Question: I am currently assisting in creating an Oracle APEX application and my task has been to be able to 'make' the cells in a table automatically update the cells background based on the users imput.
For example:
If the user enters AL (Annual Leave) then this will format the background to Yello
If the user enters X it will format the cell background to grey.
If the user enters C (Training Course) it will format it to 'peach'
I have already looked around on here and found a few guides but none are for specifically this, which is why I decided to ask a new question.
Sample of the table that I would like to format:

I have been told that this can be done in javascript, which I have some knowledge in.
I was wondering if this can be done in CSS?
Since HTML wouldn't be possible.
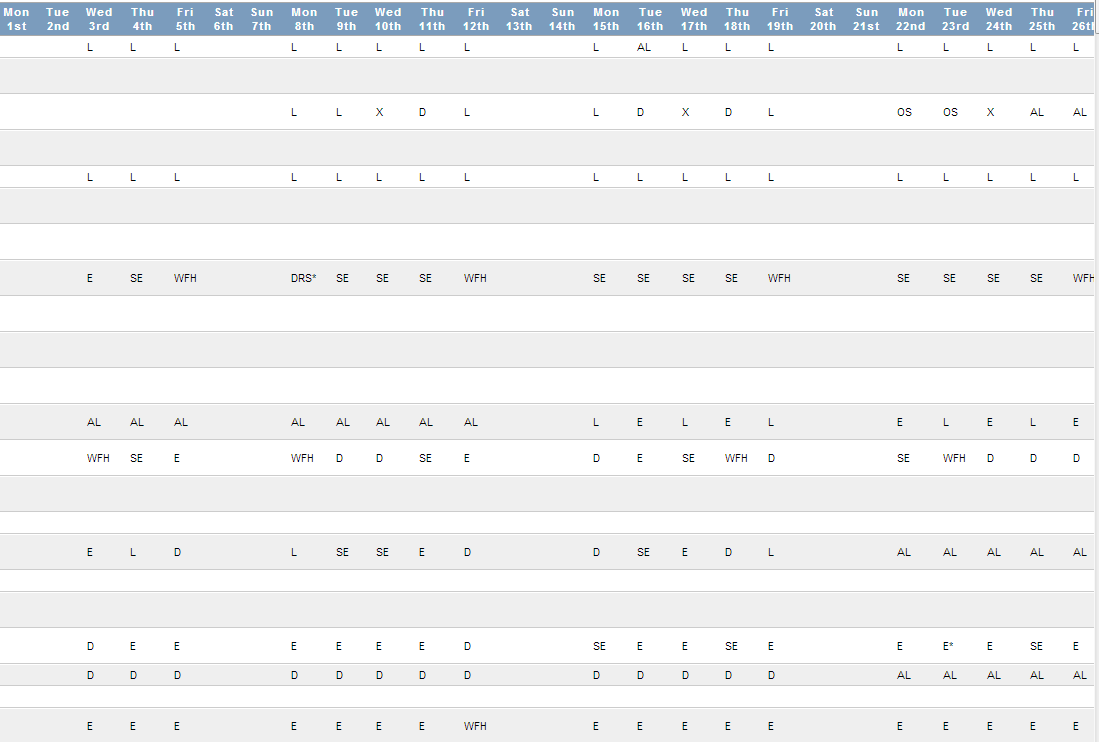
Answer: Give the region a static ID.
Put these style rules somewhere, for example page heading:
'''
<style>
.annual{
background-color:yellow;
}
.ex{
background-color:grey;
}
.trainingcourse{
background-color:peach;
}
</style>
'''
Run this javascript but replace the STATICID with the static id of your report. Add cases and classes where required. The advantage here is that you steer the look from your CSS and not by using jquery. You could assign a backgroundcolor straight away if you do prefer that, but my own preference is to keep this separated.
'''
$("#report_STATICID td[headers]").each(function(){
var lTest = $(this).text(), lClass;
switch(lTest){
case 'AL':
lClass = "annual";
break;
case 'X':
lClass = "ex";
break;
case 'C':
lClass = "trainingcourse";
break;
};
if(lClass){
$(this).addClass(lClass);
};
})
'''
---
Edit: As may be evident from the comments, the theme you are using and thus the template for your region is very important in these matters.
(note: in the samples below I'm using a simple classic report based on a select on the emp table with static id empreport)
In this case @Robovisits is using Theme 13 - Classic Blue. The first thing to check is markup:

This allows you to identify whether the selectors are correct and will target the correct elements. The best way to verify this is by running the selectors from the console in the browser's developer tools and inspect the return values.
Now when I run this code:
'''
$("#report_empreport td[headers]").each(function(){
var lTest = $(this).text(), lClass;
switch(lTest){
case 'KING':
lClass = "class1";
break;
case 'PICARD':
lClass = "class2";
break;
case 'FRANCINE':
lClass = "class3";
break;
};
if(lClass){
$(this).addClass(lClass);
};
})
'''
I then rightclick a column I believe should be affected by this and choose to inspect the element (in this case I'm in the dev tools of Chrome).

Good, so my cell with KING in it indeed received the correct class. Now why doesn't it get colored?
Since I want to color using CSS I need to select the affected element in the html pane, and then I can check in the CSS pane to the right:

As you can see, the CSS for class1 is being overridden! What happens here is that another rule with more specificity has precedence over our rule. Bluntly put, the more specific a selector is, the more weight it has in precedence for applying a rule.
This can be fixed by giving the selector I'm using more "weight".
'''
body table.t13Standard td.class1{
background-color:yellow;
}
'''

Note: there is also the option to use !important to simply override anything, no matter the specificity. I generally avoid that unless it actually makes sense. It could look like this:
'''
.class1{
background-color:yellow !important;
}
'''